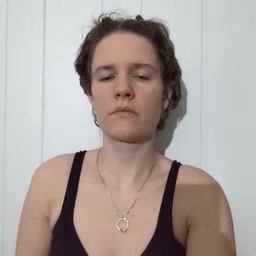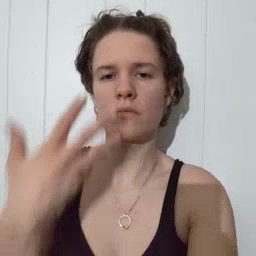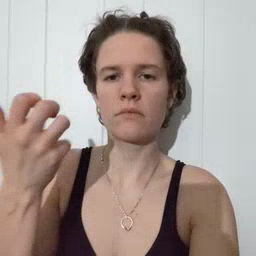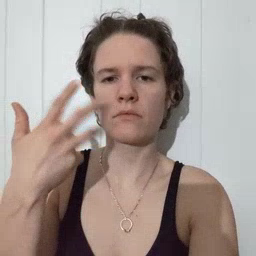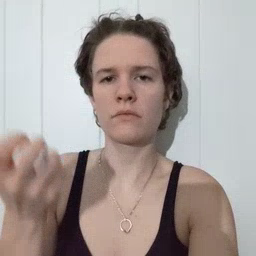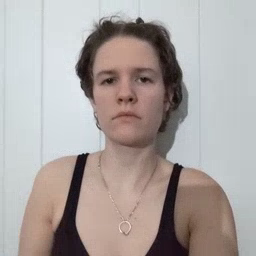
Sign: tiger